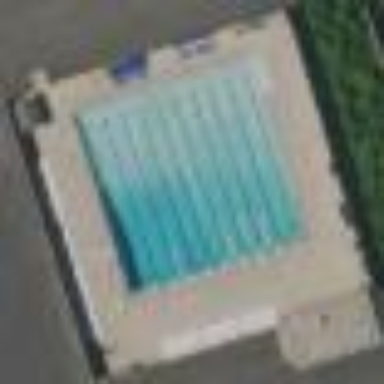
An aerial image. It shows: Sports centre specializing in swimming activities located in leisure land area.